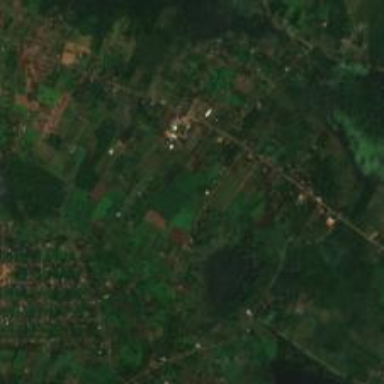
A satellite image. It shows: Village.